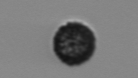
Label: Pseudochattonella_farcimen